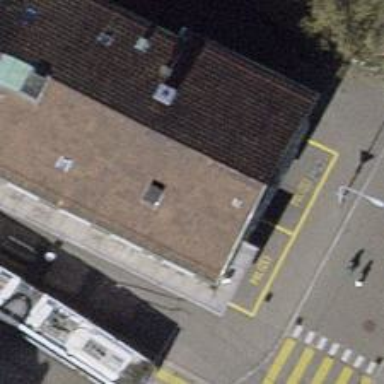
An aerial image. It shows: Police building.